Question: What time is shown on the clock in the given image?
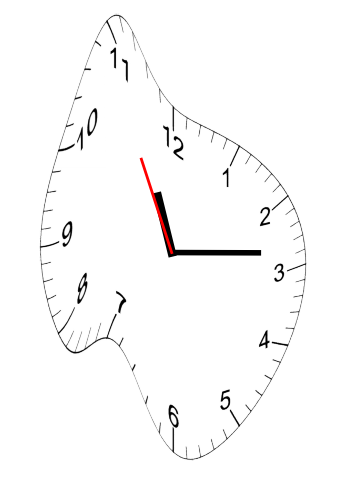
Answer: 11:13:55